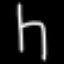
Label: chair